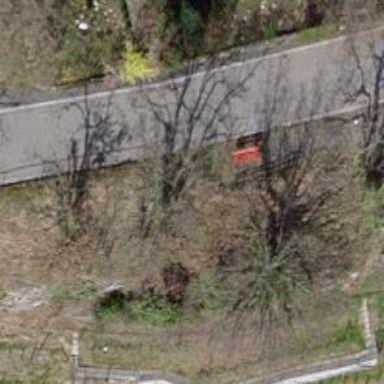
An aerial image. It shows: Red bench.